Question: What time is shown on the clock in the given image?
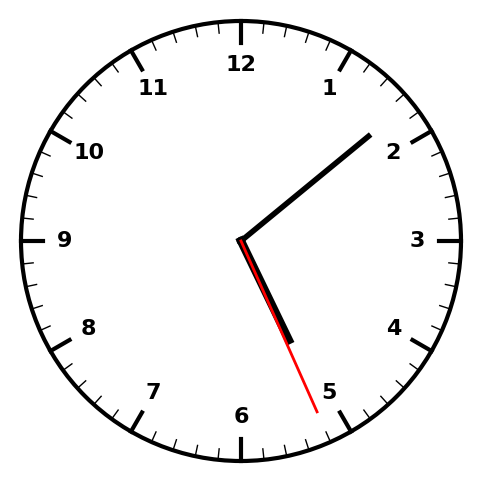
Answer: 05:08:26